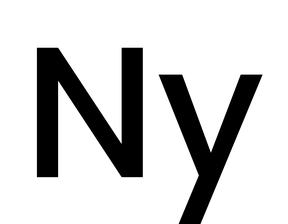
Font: Poppins-Medium